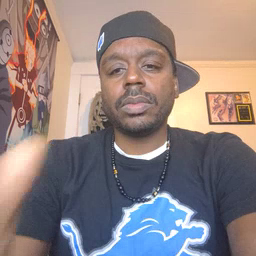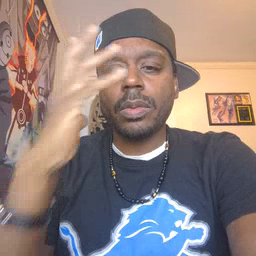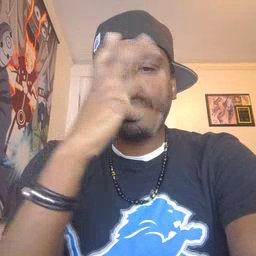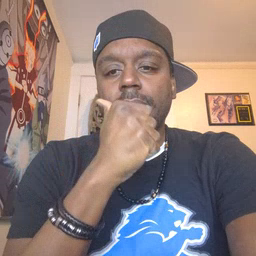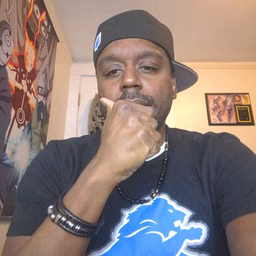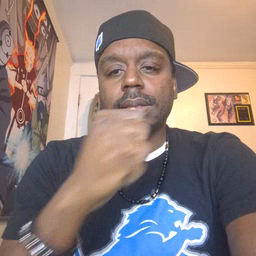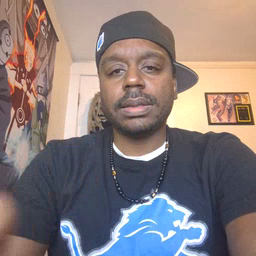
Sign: pretty